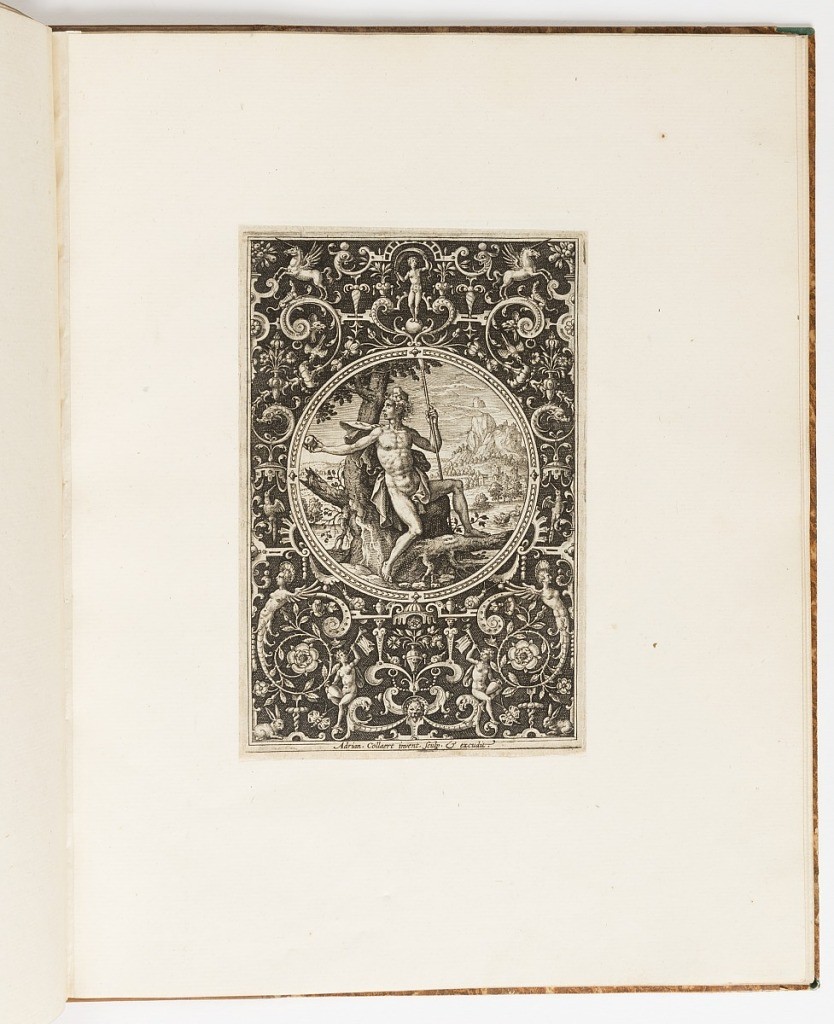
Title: Paris, plate from a suite of 6 ornamental designs with the Judgement of Paris
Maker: Adriaen Collaert, Flemish, ca. 1560 – 1618
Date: ca. 1690
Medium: Engraving on laid paper
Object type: Print
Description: Paris holds his shepherd's staff under a tree, extending the apple towards the victor. The figure is set within a medallion on a dark field (sur fond noir) decorated with intricate grotesques.